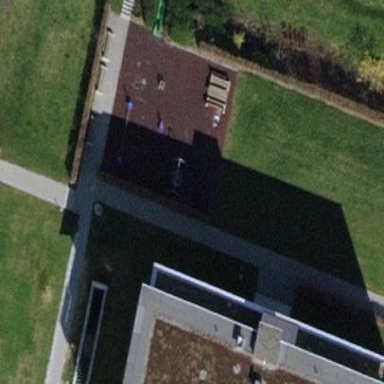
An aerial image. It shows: Playground area for leisure activities on the land.